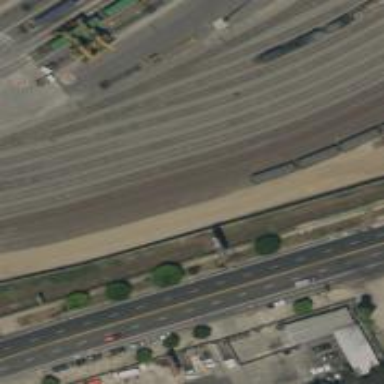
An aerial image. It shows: Railway yard used for servicing trains.